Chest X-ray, AP view. Patient: 54 years old, sex M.
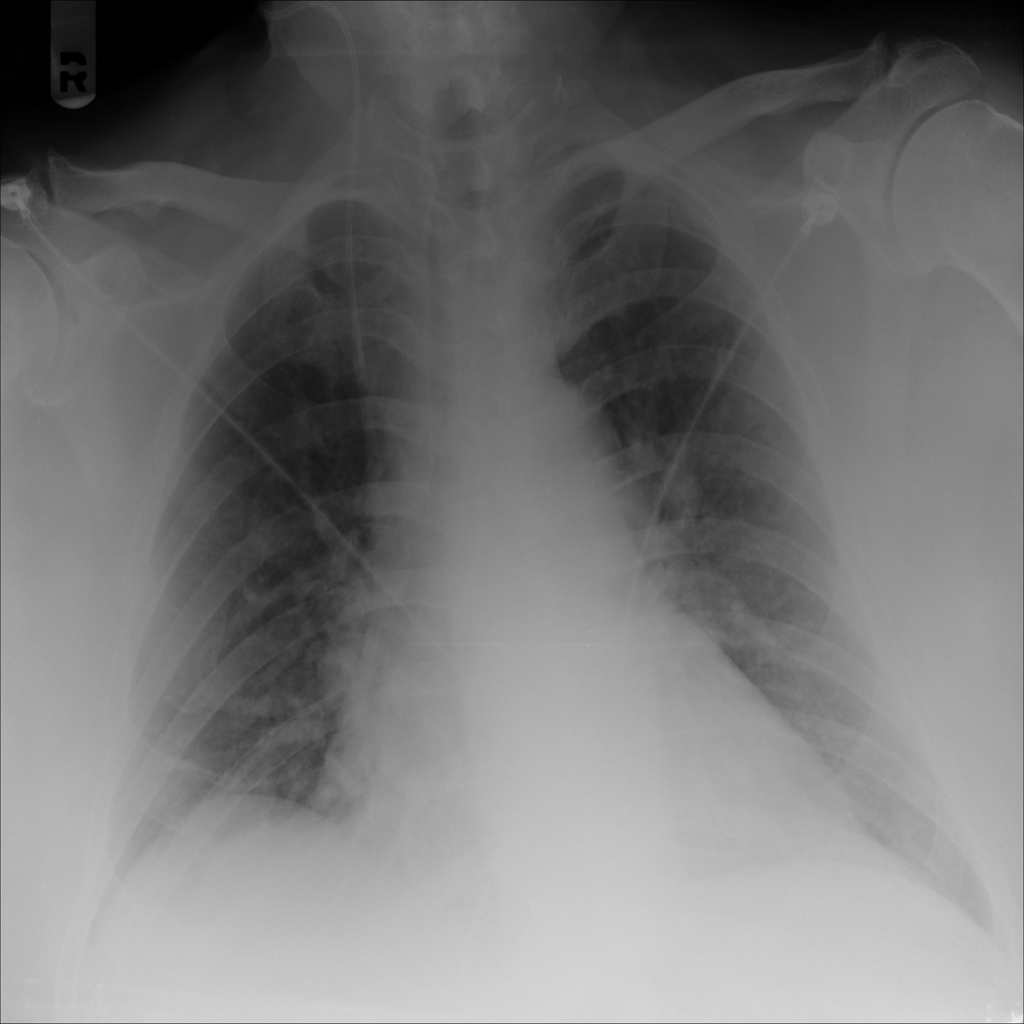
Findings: No Finding